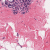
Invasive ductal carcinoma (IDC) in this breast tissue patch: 0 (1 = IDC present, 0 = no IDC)